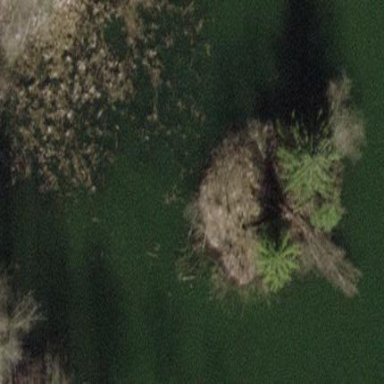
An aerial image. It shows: Islet.